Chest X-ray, AP view. Patient: 41 years old, sex M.
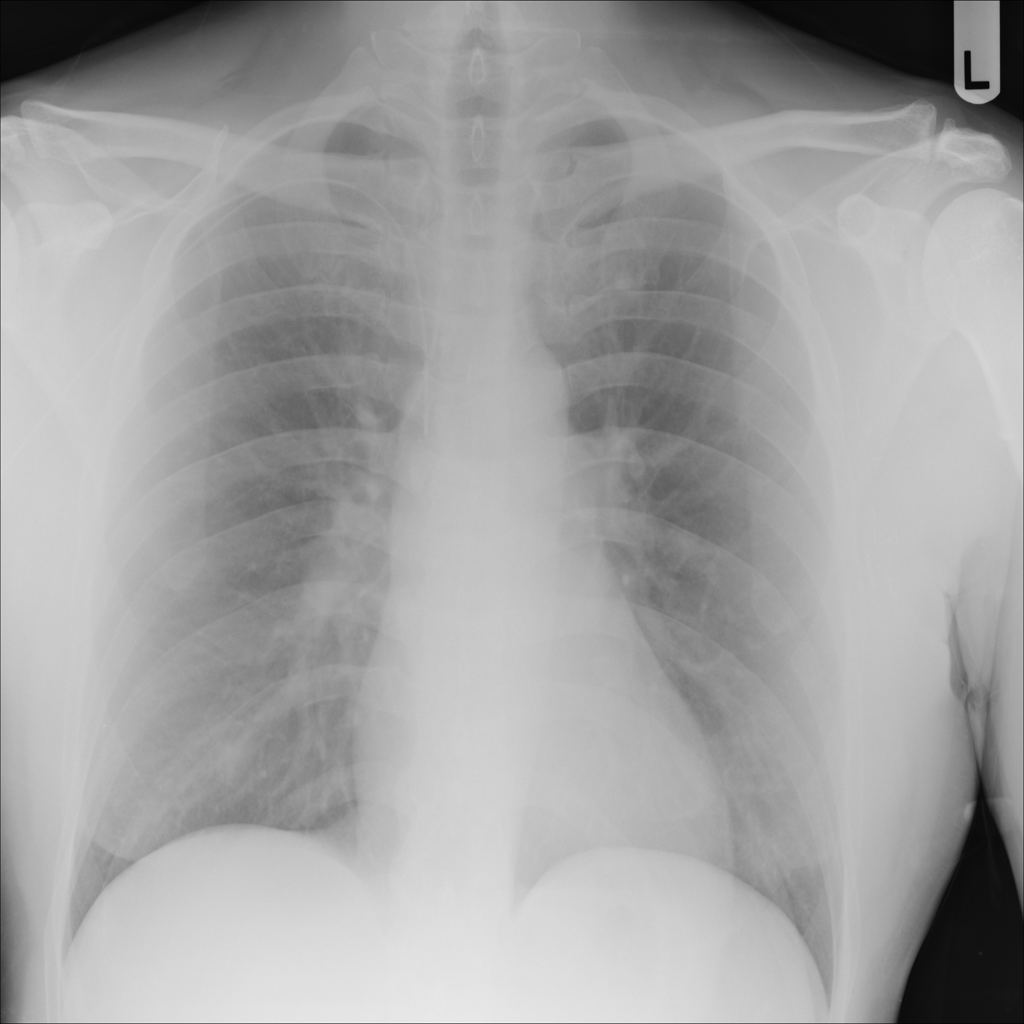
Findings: No Finding